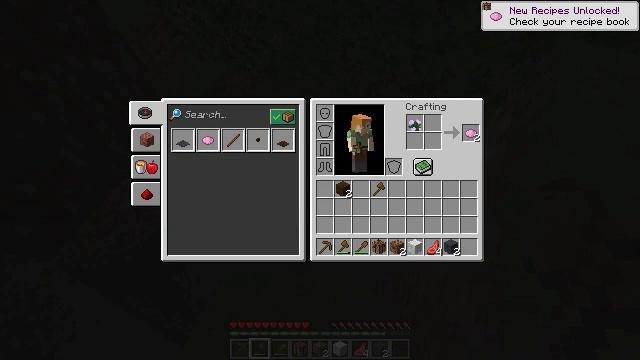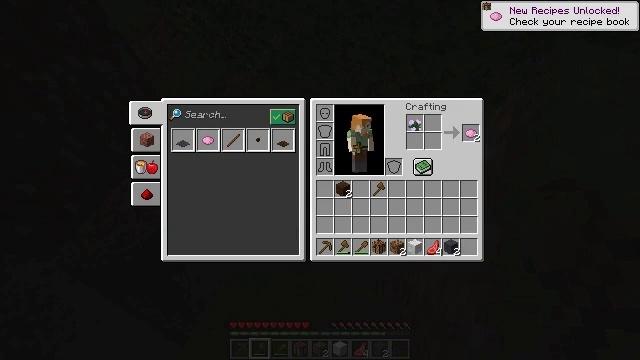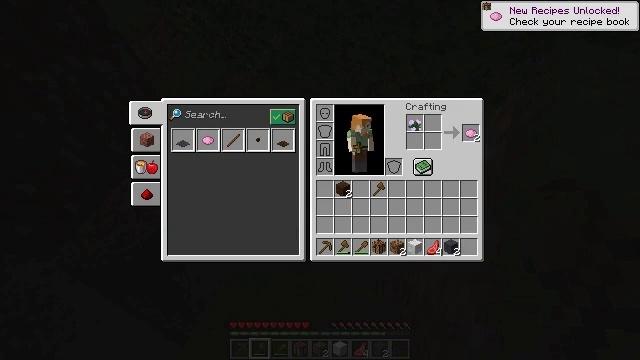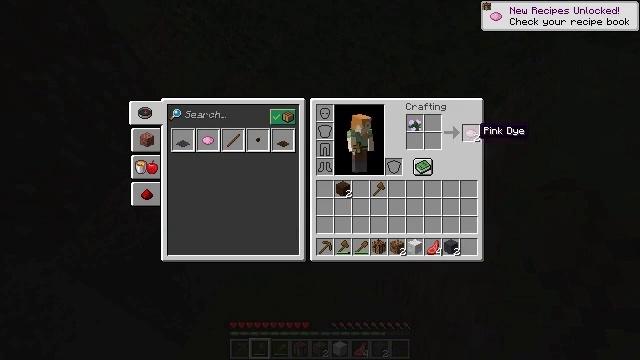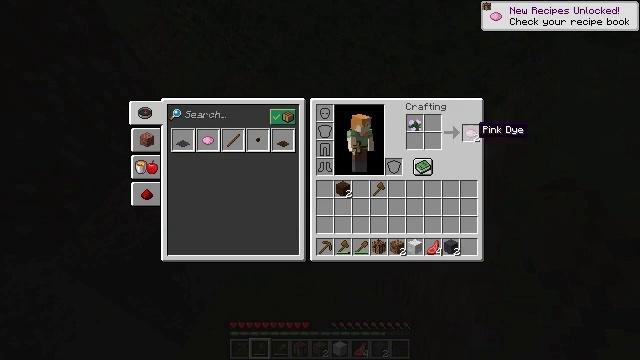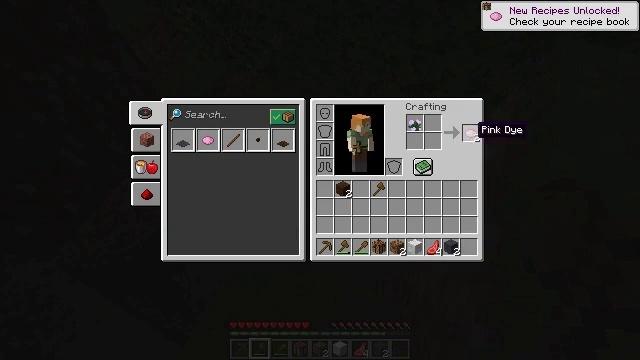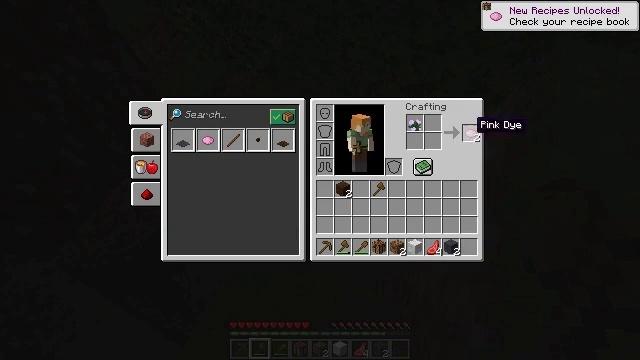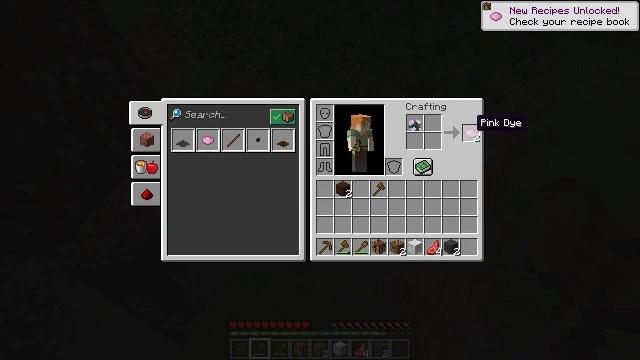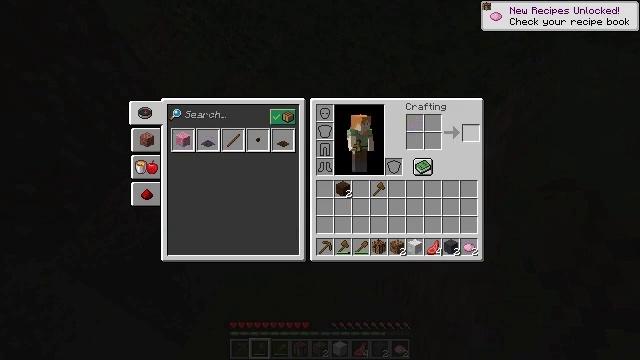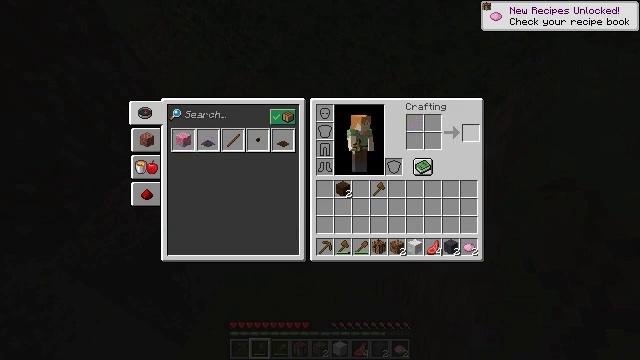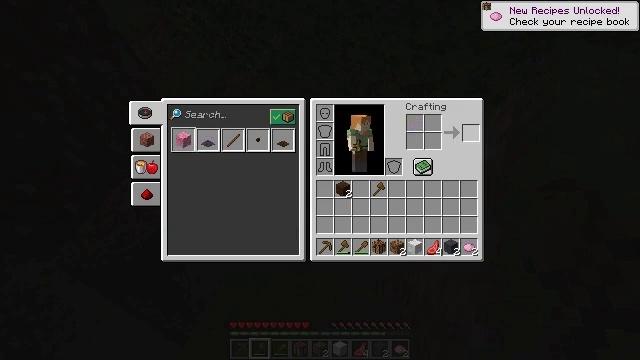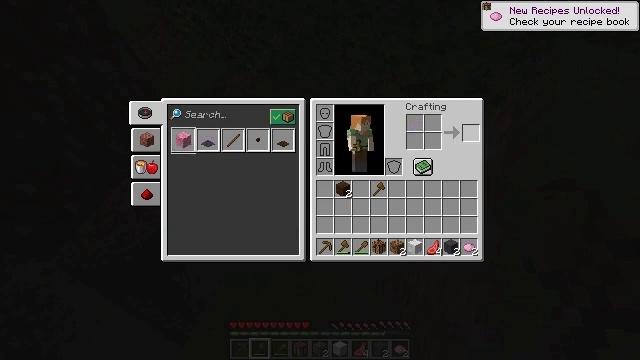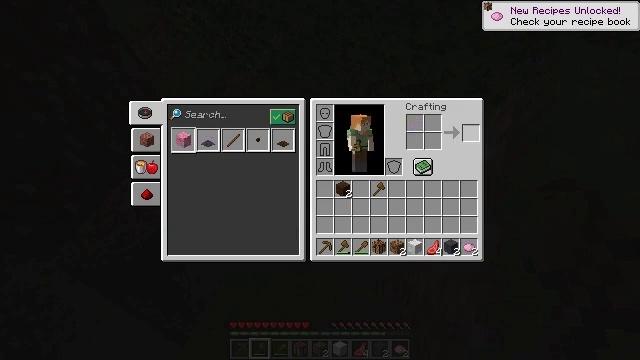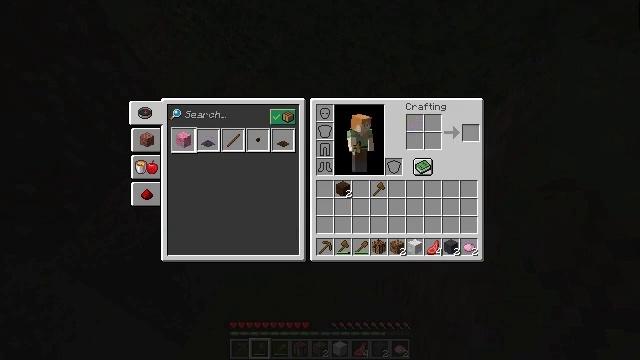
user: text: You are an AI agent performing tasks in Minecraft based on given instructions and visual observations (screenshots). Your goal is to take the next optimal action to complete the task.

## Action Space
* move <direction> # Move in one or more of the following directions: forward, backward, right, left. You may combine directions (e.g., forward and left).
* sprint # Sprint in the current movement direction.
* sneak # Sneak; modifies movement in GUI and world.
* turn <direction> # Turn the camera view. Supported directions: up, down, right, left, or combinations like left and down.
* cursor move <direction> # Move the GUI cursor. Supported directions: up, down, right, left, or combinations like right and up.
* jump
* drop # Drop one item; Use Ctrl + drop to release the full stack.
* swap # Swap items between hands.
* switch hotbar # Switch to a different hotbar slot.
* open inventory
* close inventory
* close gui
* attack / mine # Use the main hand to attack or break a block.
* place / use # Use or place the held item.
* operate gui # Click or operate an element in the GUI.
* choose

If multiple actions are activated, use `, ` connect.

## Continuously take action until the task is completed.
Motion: motion action
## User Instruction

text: Get pink dye by using the crafting table.
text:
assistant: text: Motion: no_op
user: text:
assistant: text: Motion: no_op
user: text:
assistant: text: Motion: no_op
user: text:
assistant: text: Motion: sneak
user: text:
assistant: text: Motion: sneak
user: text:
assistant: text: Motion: sneak
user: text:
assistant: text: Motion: sneak
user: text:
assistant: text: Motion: sneak, operate gui
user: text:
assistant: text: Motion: sneak, operate gui
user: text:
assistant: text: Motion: sneak, operate gui
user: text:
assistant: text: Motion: sneak
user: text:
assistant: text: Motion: cursor move down
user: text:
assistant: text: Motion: cursor move down
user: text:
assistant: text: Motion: no_op